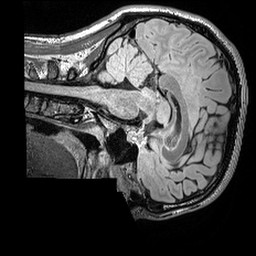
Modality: FLAIR
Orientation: sagittal
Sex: male